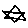
Label: star